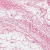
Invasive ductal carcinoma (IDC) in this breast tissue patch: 0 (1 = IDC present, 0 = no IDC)